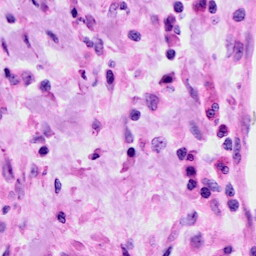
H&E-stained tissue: Cervix